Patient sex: M
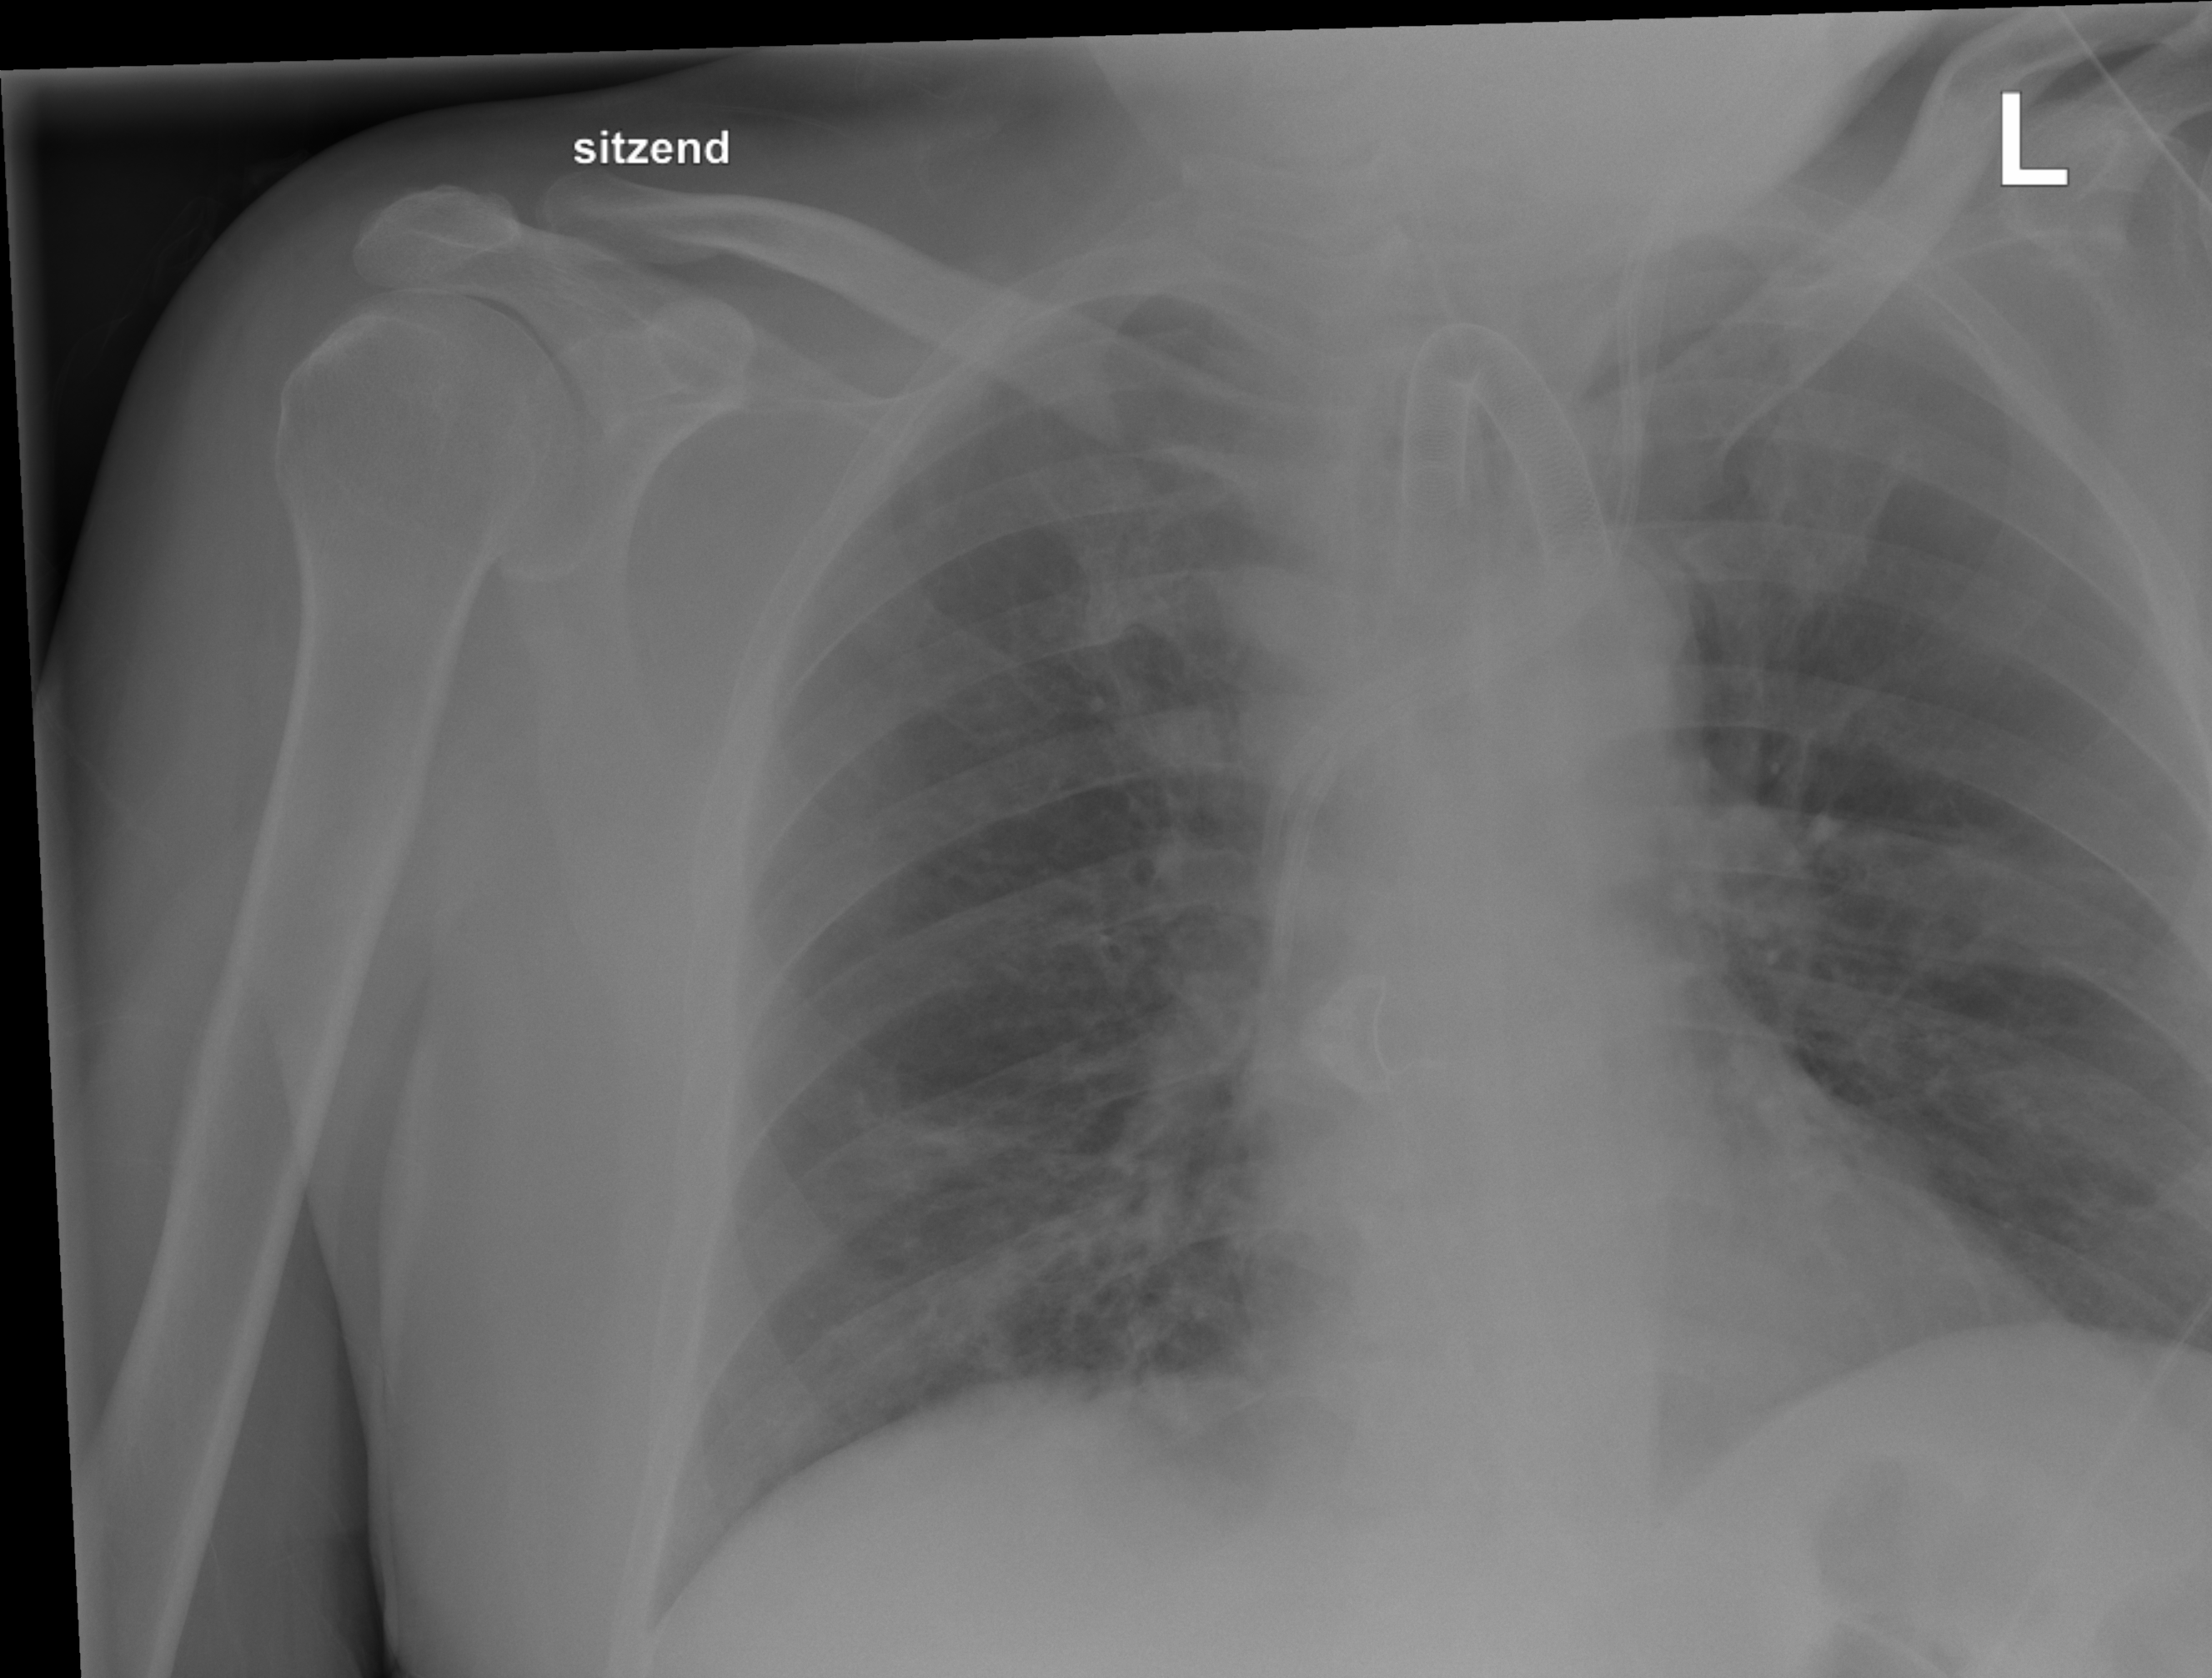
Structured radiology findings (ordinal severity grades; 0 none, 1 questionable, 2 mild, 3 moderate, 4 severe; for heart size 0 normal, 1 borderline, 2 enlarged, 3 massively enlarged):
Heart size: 0
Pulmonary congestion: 0
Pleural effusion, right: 0
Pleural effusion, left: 0
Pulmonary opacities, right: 2
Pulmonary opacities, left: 0
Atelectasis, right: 0
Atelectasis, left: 0